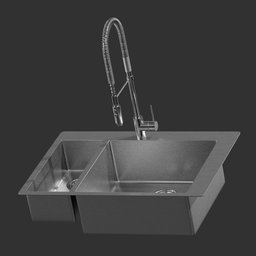
Label: appliances